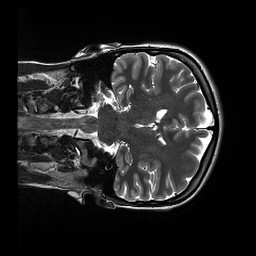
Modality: T2w
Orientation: coronal
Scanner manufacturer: siemens
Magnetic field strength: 3 T
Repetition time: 13.52 s
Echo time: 0.088 s